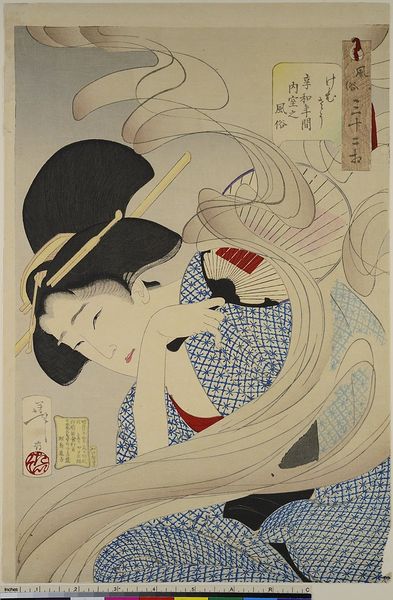
Titel: Es scheint neblig zu sein: Die Gepflogenheiten einer Hausfrau der Kyowa-Zeit, Blatt 6 aus der Serie: 32 Aspekte von Frauen
Künstler: Tsukioka Yoshitoshi
Standort: Hamburg
Institution: Museum für Kunst und Gewerbe Hamburg
Schlagwörter: blau, bunt, frau, zeichnung, fächer, gesicht, wind, rauch, gewand, haare, holzschnitt, japan, farben, grafik, graphik, linien, luft, schriftzeichen, asien, druck, druckgraphik, lithographie, druckgrafik, asiatisch, china, wappen, zeit, siegel, lineal, maßstab, weiblichkeit, kimono, korea, cloissonismus, reproduktionen, druckerzeugnisse, meiji, ukiyo